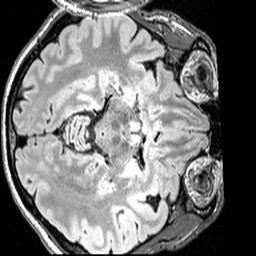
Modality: FLAIR
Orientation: axial
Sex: male